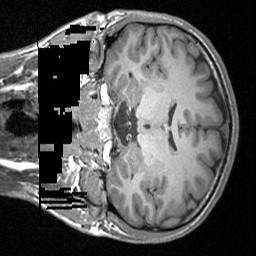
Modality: T1w
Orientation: coronal
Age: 19
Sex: male
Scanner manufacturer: siemens
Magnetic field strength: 3 T
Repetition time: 1.64 s
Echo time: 0.00234 s